Question: I'm making a custom control (that's what I do, I'm a theme designer) and I'm having trouble with something.
The control I'm making is a custom RichTextBox control. Since I want a custom border (rounded edges) arround the RichTextBox, I simply have a control with custom borders, and a child control which is actually a normal RichTextBox. With the BorderStyle set to none, it looks like this:

Now, of course, the parentcontrol needs to have all the properties a normal RichTextbox has.
I manually did all the properties for a regular textbox, but a RichTextBox has far more properties and I was asking myself, is there any way to "forward" all properties of the child control to the main control?
Maybe I'm explaining it a bit oddly. Basically, when you change the main control's "Text" property the RichTextBox's Text property should change too. This means I have to write a custom event for every Property a RichTextBox has, isn't there a way to do this for every property automatically?
Thanks in advance,
Mavamaarten.
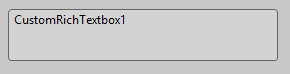
Answer: Turns out there is no way to do this.